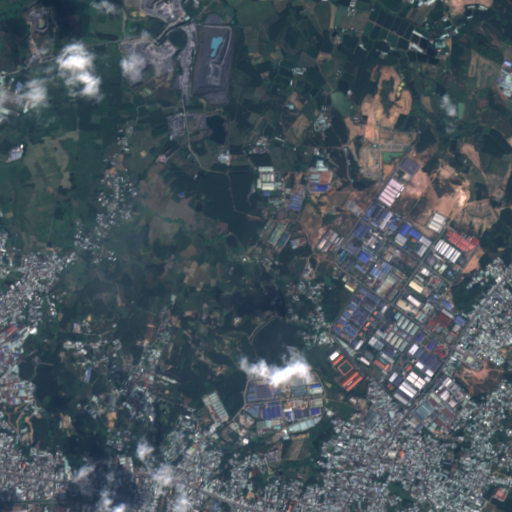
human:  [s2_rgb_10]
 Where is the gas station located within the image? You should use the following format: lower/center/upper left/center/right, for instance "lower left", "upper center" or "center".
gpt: The gas station is located in the lower left of the image.
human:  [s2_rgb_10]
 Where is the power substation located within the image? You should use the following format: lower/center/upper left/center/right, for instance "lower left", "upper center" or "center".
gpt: The power substation is located in the center right of the image.
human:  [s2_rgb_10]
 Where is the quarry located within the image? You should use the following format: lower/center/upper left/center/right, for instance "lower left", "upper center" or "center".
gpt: The quarry is located in the upper left of the image.
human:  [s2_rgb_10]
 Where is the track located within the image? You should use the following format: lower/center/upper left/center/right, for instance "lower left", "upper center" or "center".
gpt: There is no track in the image.